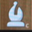
Piece: wB